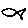
Label: fish